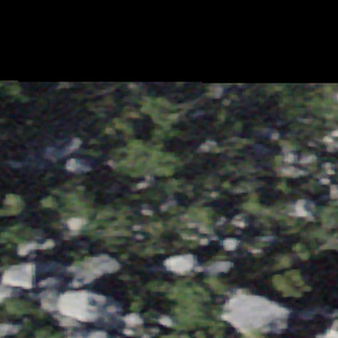
Label: bouldering_area